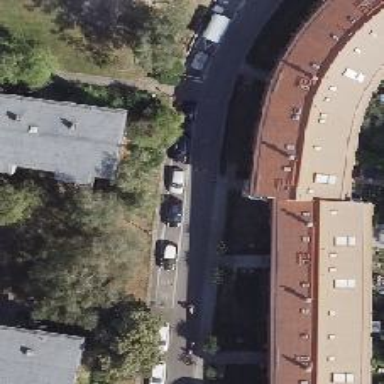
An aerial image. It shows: Bump for traffic calming.